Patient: sex M, age 78
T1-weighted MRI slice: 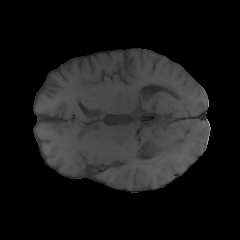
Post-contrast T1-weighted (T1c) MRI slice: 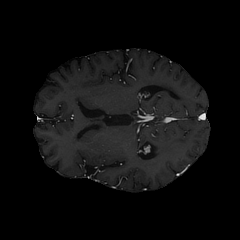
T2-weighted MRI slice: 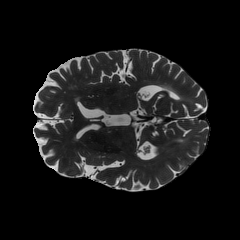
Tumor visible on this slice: no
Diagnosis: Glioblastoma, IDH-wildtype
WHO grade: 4